Question: I want to draw the circle with the dot image by using custom view ,and how to animate the dotted circle like glow in lock screen.
please give me proper suggestion

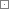
Answer: '''
public class MyView extends View{
... constructors ...
protected void onDraw(Canvas canvas){
canvas.drawBitmap(myBitmap,...); //check the link
}
}
'''
<URL>